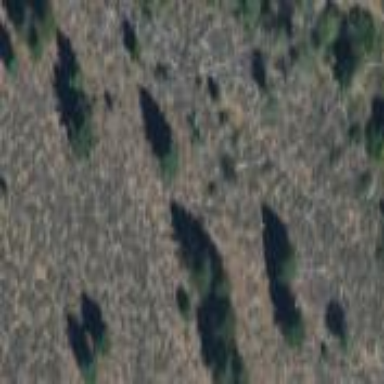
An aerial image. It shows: Evergreen needle-leaved woodland.